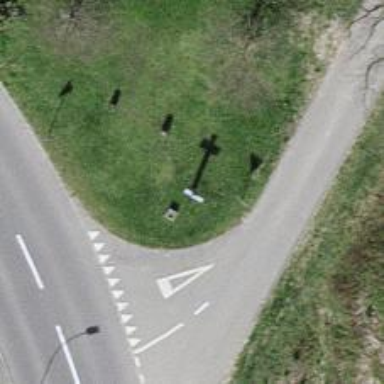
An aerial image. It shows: Wayside cross with historic significance.